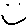
Label: smiley face